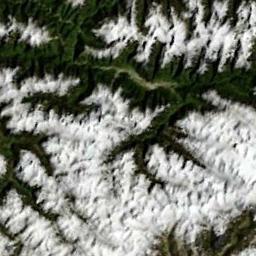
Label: snowberg